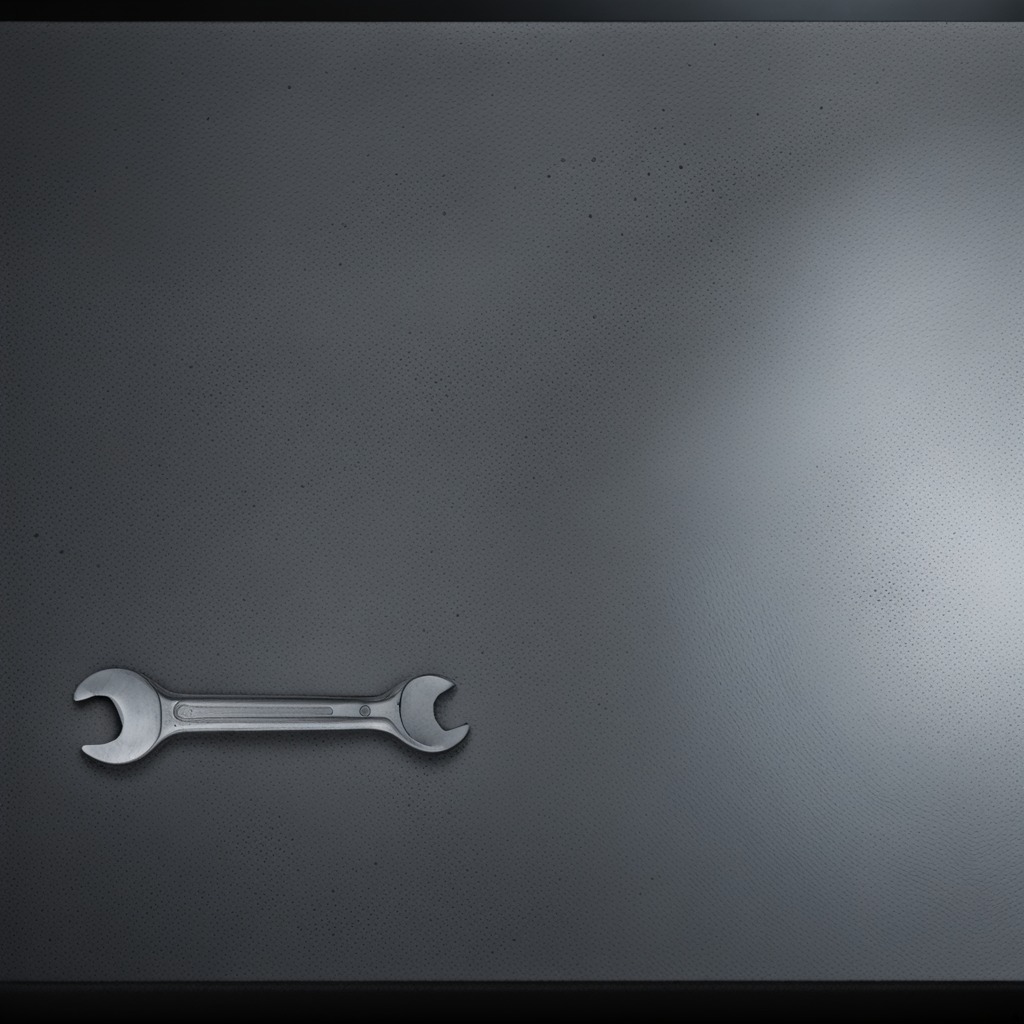
An wrench is lying on a clean granite table inside a workshop at night.